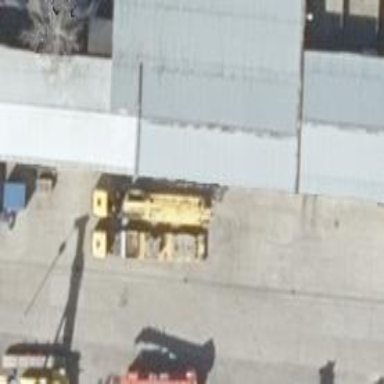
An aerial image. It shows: Industrial building.